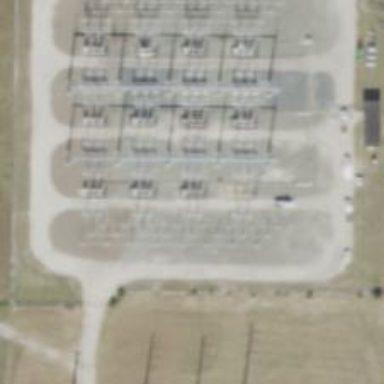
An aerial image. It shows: Switch used for power control.